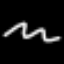
Label: squiggle